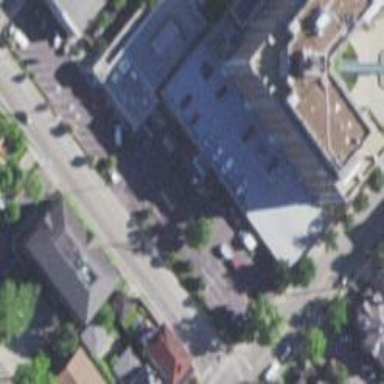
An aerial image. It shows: Multi-storey parking building.